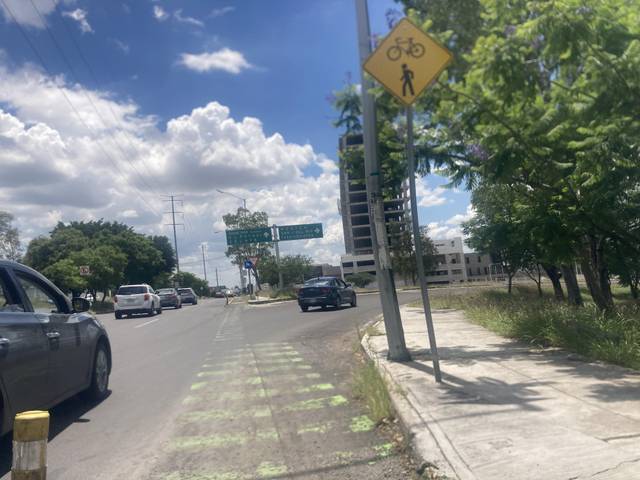
Region: Mexico
Coordinates: 20.58, -100.368